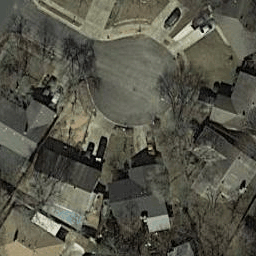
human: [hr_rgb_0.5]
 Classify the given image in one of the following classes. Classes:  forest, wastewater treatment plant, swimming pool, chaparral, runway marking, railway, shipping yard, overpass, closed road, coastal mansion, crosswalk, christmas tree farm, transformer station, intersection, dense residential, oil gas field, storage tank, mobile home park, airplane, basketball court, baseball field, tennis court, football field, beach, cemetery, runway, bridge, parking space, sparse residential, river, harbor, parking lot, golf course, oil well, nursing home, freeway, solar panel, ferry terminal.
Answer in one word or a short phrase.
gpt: closed road